Question: I'm trying to implement long polling for the first time, and I'm using XMLHttpRequest objects to do it. So far, I've been successful at getting events in Firefox and Internet Explorer 11, but Chrome strangely is the odd one out this time.
I can load one page and it runs just fine. It makes the request right away and starts processing and displaying events. If I open the page in a second tab, one of the pages starts seeing delays in receiving events. In the dev tools window, I see multiple requests with this kind of timing:

"Stalled" will range up to 20 seconds. It won't happen on every request, but will usually happen on several requests in a row, and in one tab.
At first I thought this was an issue with my server, but then I opened two IE tabs and two Firefox tabs, and they all connect and receive the same events without stalling. Only Chrome is having this kind of trouble.
I figure this is likely an issue with the way in which I'm making or serving up the request. For reference, the request headers look like this:
'''
Connection: keep-alive
Last-Event-Id: 530
User-Agent: Mozilla/5.0 (Windows NT 6.1; WOW64) AppleWebKit/537.36 (KHTML, like Gecko) Chrome/39.0.2171.71 Safari/537.36
Accept: */*
DNT: 1
Accept-Encoding: gzip, deflate, sdch
Accept-Language: en-US,en;q=0.8
'''
The response looks like this:
'''
HTTP/1.1 200 OK
Cache-Control: no-cache
Transfer-Encoding: chunked
Content-Type: text/event-stream
Expires: Tue, 16 Dec 2014 21:00:40 GMT
Server: Microsoft-HTTPAPI/2.0
Date: Tue, 16 Dec 2014 21:00:40 GMT
Connection: close
'''
In spite of the headers involved, I'm not using the browser's native EventSource, but rather a polyfill that lets me set additional headers. The polyfill is using XMLHttpRequest under the covers, but it seems to me that no matter how the request is being made, it shouldn't stall for 20 seconds.
What might be causing Chrome to stall like this?
Chrome's chrome://net-internals/#events page shows that there's a timeout error involved:
'''
t=33627 [st= 5] HTTP_CACHE_ADD_TO_ENTRY [dt=20001]
--> net_error = -409 (ERR_CACHE_LOCK_TIMEOUT)
'''
The error message refers to a patch added to Chrome six months ago (<URL> refers to a similar situation, and the patch is meant to the time spent waiting.
It's possible the answer (or workaround) here is just to make the requests look different, although perhaps Chrome could respect the "no-cache" header I'm setting.
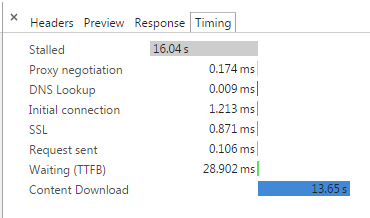
Answer: Yes, this behavior is due to Chrome locking the cache and waiting to see the result of one request before requesting the same resource again. The answer is to find a way to make the requests unique. I added a random number to the query string, and everything is working now.
For future reference, this was Chrome 39.0.2171.95.
: Since this answer, I've come to understand that "Cache-Control: no-cache" doesn't do what I thought it does. Despite its name, responses with this header can be cached. I haven't tried, but I wonder if using "Cache-Control: no-store", which prevent caching, would fix the issue.